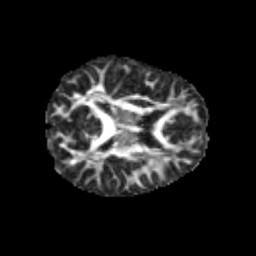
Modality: FA
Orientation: axial
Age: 12
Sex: female
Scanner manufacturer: siemens
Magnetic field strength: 3 T
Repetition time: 3.8 s
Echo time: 0.07 s